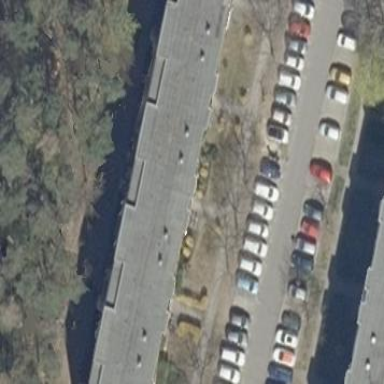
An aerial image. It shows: Detached building with flat grey roof.